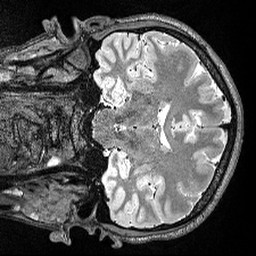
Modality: T2w
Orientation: coronal
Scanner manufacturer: siemens
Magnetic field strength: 3 T
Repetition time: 3.2 s
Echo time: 0.566 s